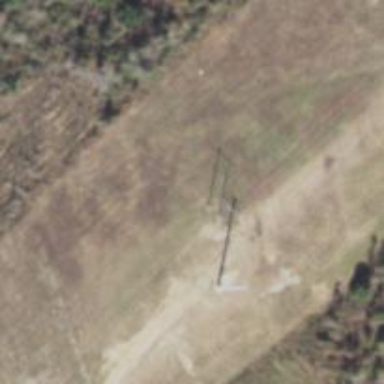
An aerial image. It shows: H-frame designed tower for power lines.